Interaction volume radius: 10 \u00c5
Interaction volume height: 15 \u00c5
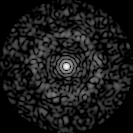
Disorder parameter: 0.7936